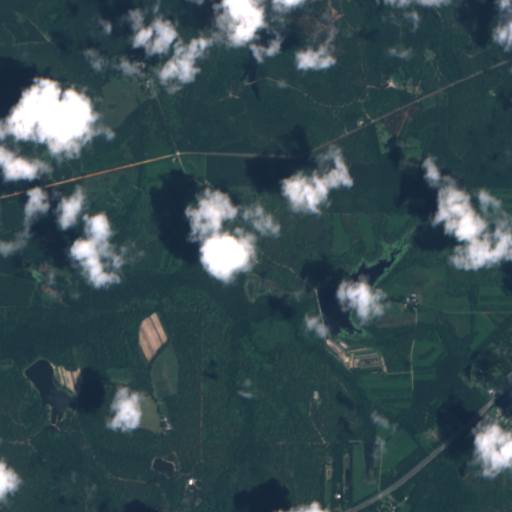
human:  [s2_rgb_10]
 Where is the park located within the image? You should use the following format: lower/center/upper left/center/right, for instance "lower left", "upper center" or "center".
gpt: The park is located in the center of the image.
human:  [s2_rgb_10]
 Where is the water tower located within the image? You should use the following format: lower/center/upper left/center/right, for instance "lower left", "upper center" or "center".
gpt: The water tower is located in the upper left of the image.
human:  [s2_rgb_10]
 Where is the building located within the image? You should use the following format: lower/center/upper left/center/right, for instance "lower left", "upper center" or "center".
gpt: The building is located in the upper left of the image.
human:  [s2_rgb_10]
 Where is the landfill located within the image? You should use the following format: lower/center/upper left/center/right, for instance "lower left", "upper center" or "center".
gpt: There is no landfill in the image.